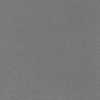
Label: dusty